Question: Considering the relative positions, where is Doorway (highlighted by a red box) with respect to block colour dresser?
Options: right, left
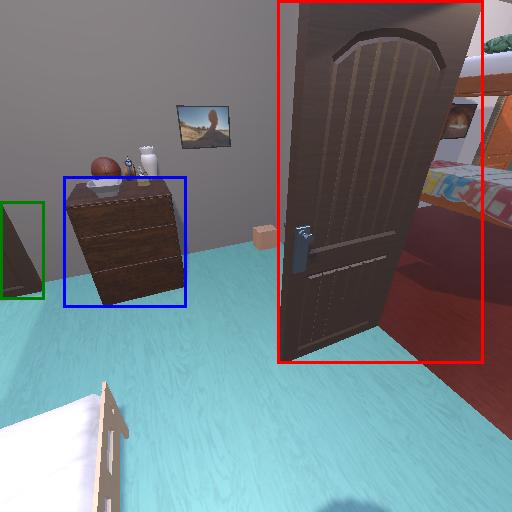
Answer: right